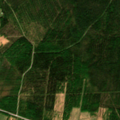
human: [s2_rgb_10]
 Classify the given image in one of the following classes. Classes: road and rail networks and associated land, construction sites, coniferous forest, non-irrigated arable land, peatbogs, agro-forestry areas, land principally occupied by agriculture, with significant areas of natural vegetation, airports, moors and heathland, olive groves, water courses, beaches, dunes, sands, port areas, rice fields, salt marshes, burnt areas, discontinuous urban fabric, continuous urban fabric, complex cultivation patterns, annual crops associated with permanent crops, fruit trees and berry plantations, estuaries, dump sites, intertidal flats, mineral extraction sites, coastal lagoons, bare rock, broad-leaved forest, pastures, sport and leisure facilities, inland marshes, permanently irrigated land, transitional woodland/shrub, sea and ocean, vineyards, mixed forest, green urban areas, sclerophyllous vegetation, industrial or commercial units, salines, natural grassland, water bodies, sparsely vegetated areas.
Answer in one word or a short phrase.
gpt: land principally occupied by agriculture, with significant areas of natural vegetation, coniferous forest, mixed forest